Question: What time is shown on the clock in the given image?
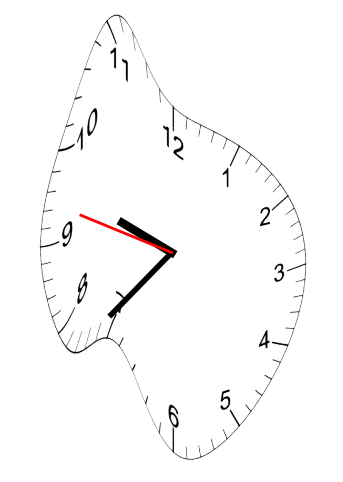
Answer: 09:36:47